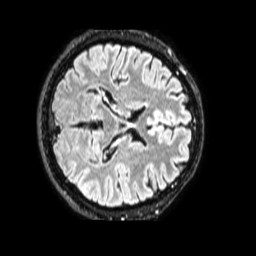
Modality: FLAIR
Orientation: axial
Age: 28
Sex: male
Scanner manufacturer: philips
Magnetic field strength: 1.5 T
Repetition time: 4.8 s
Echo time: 0.3297 s